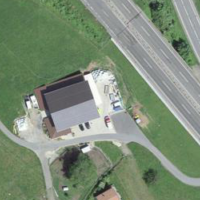
EUNIS habitat code: 57
Species observed at this site:
Milvus milvus
Lamium galeobdolon